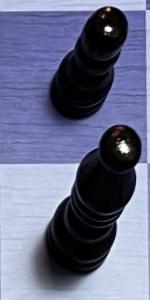
Label: Bishop_Black